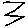
Label: zigzag